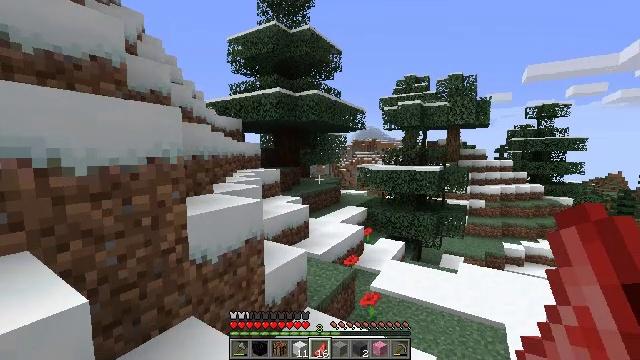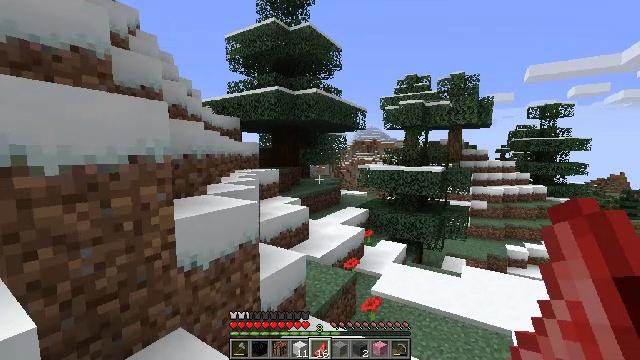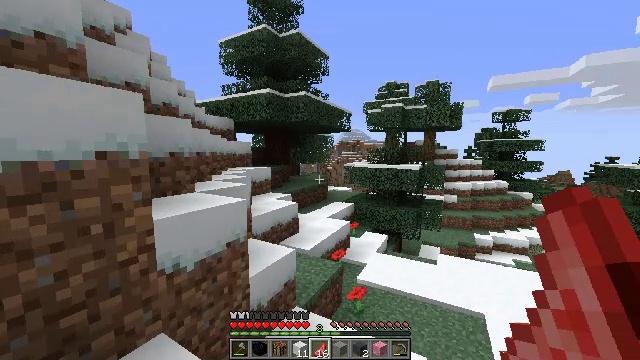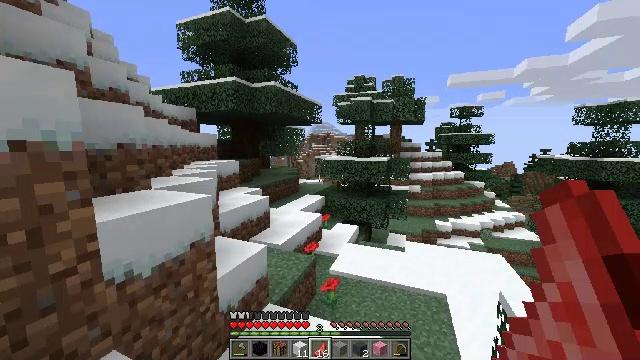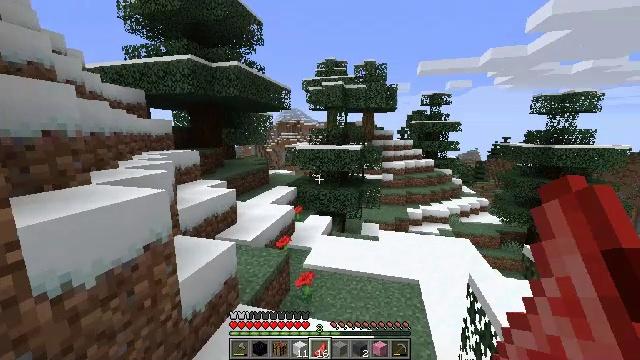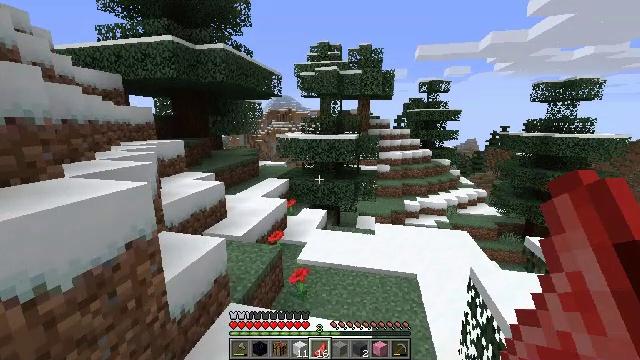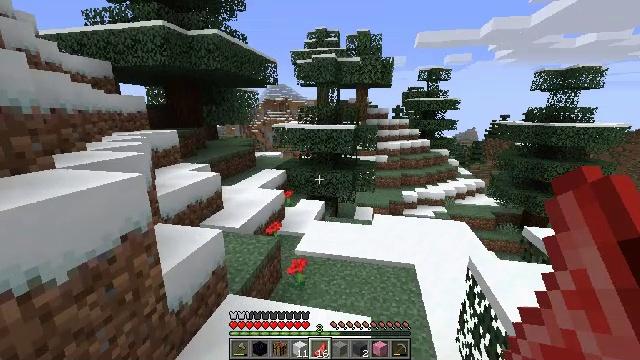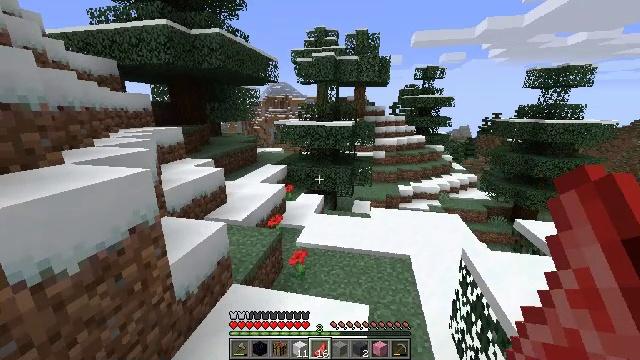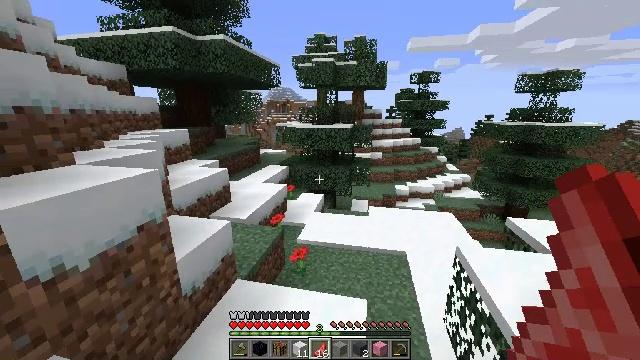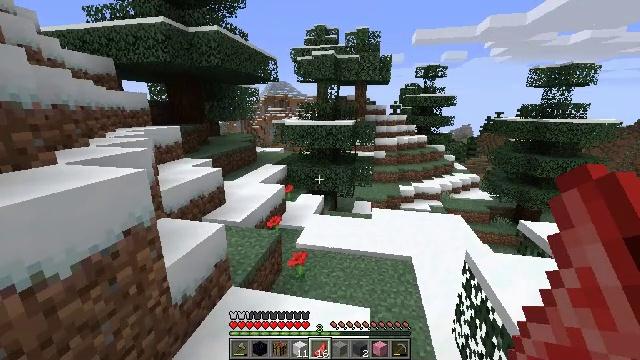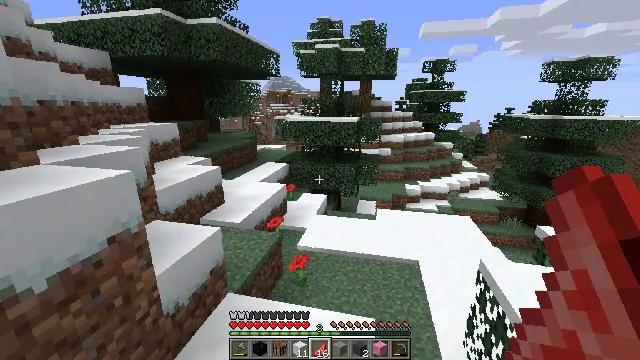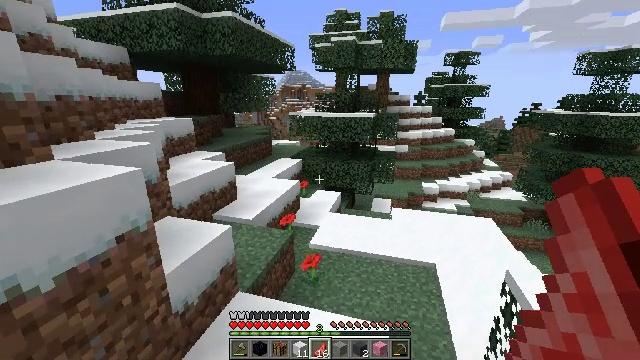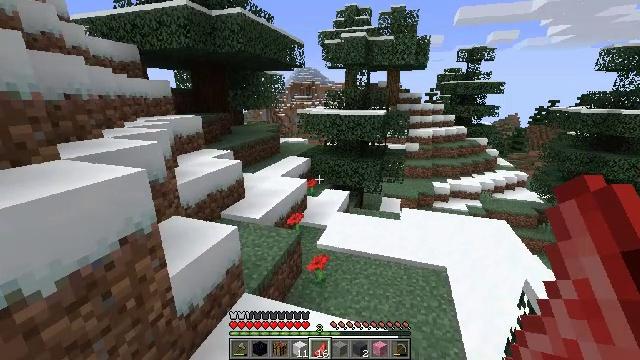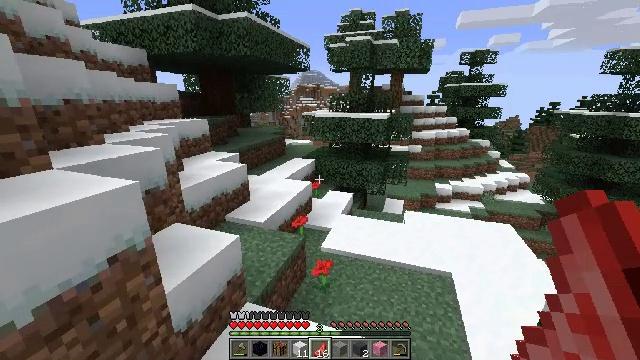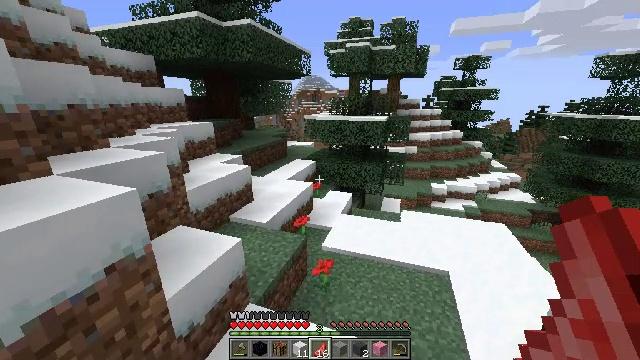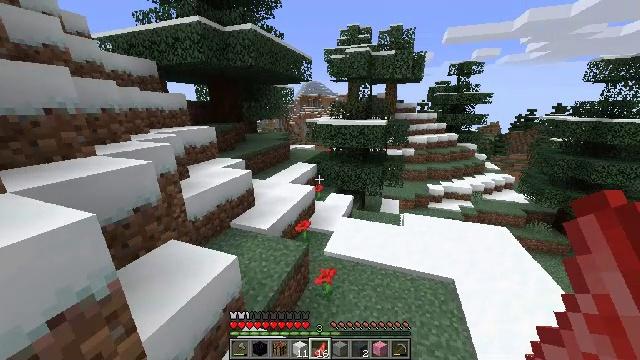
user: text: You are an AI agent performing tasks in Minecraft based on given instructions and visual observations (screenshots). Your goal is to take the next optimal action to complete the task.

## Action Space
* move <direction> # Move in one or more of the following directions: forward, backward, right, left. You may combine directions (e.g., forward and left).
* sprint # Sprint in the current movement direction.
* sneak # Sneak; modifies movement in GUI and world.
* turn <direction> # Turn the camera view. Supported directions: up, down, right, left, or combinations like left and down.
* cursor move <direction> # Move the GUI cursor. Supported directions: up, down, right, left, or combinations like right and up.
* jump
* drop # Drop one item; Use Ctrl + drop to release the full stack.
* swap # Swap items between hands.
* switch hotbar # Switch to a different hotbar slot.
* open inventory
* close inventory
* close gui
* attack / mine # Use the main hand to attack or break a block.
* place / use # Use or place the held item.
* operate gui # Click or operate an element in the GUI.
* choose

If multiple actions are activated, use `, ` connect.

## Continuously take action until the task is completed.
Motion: motion action
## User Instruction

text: Mine the orange bed.
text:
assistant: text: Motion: move forward
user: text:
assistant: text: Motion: turn right
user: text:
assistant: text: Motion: turn right and down
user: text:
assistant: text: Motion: turn right and down
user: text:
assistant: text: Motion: turn right and down
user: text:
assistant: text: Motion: turn down
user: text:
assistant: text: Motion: turn down
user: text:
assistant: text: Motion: no_op
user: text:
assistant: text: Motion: move forward
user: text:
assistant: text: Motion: move forward
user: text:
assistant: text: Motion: turn left
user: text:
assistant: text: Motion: move forward, turn left
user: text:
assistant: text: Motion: move forward, turn left
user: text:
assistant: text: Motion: move forward
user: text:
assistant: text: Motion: move forward
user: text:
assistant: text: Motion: move forward, turn left
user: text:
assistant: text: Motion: move forward, turn left
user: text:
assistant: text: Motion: move forward, turn left
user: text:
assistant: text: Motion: move forward, turn left
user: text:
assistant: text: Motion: move forward
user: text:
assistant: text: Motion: move forward
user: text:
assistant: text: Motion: move forward, jump
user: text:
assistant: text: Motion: move forward, jump
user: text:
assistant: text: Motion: move forward, jump
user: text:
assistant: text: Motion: move forward, jump
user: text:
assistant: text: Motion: move forward, jump
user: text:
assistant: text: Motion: move forward, jump
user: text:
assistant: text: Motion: move forward and move left, jump
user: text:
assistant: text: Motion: move forward and move left, jump
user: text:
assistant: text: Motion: move forward and move left, turn right and up, jump